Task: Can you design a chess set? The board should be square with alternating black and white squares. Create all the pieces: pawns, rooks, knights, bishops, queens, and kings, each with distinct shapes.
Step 2506:
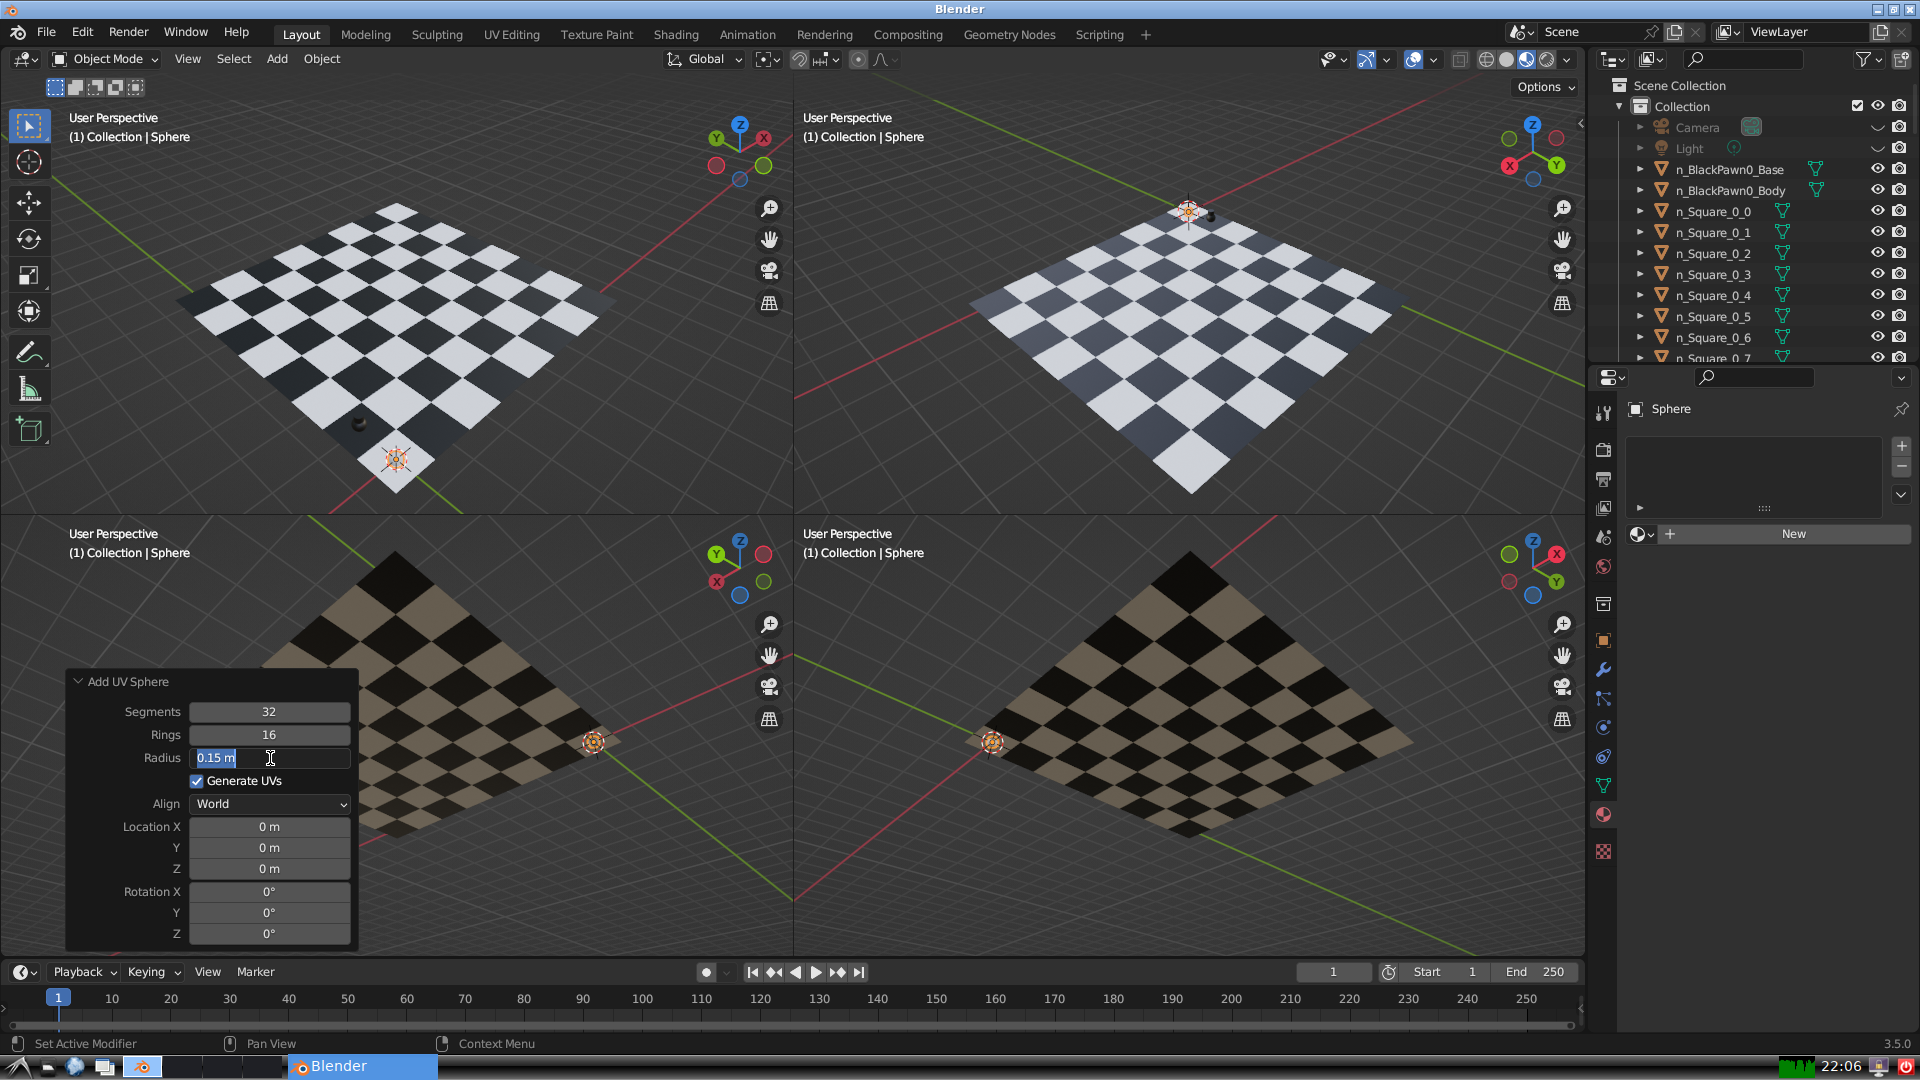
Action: input_text: 0.1